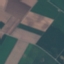
Label: AnnualCrop